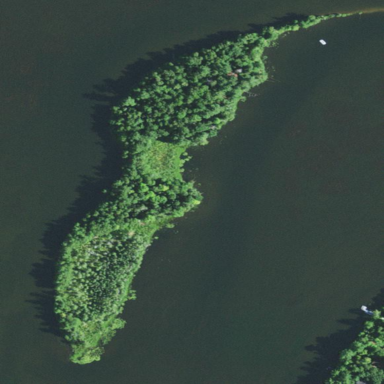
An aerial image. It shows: Woodland islet designated as nature reserve.